Question: this question is related to <URL>
But now i would like to know how to get current position of list element (green rect) on scrolling.

'[self bounds]' or '[self frame]' or '[[self enclosingScrollView] ...]' won't work for this kind of thing or i'm using it in wrong way.
Inside frame of '[[NSScrollView enclosingScrollView] contentView]]' we see list of 'NSBox''s.
When i click on triangle of 'NSBox' which is list element, instance of that 'NSBox' is stored in '-activeTicketRow', i've thought that i can then get 'NSBox' coordinates inside 'NSScrollView' frame when '[[NSScrollView enclosingScrollView] contentView]]' bounds changes, but after reading "View Programming Guide" i guess not.
I've added observer in 'NSScrollView'
'''
[[NSNotificationCenter defaultCenter]
addObserver:self
selector:@selector(updateConvMenu:)
name:NSViewBoundsDidChangeNotification
object:[[self enclosingScrollView] contentView]
];
'''
and in '-updateConvMenu' i get coordinates of '[[self enclosingScrollView] contentView]', so that's good.
No i would like to store 'NSBox' (which triangle was clicked) from '[[self enclosingScrollView] contentView]' inside '-activeTicketRow' so i can then get it's frame coordinates in '-updateConvMenu' when '[[self enclosingScrollView] contentView]' bounds changes.
I think now this question is more readable.
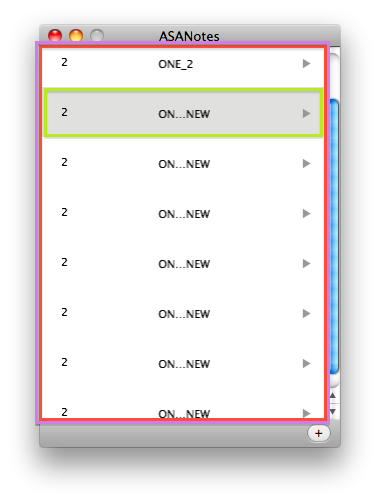
Answer: When scrolling through the list, i'm calculating whether the horizontal center of the selected item in the list does not go after a specific bounds, which overlaps on '[NSScrollView frame]'.